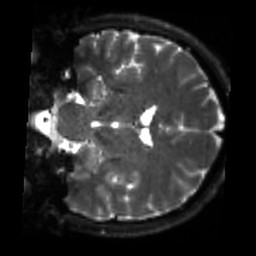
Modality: sbref
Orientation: coronal
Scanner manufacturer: siemens
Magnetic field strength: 3 T
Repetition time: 4 s
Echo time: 0.0594 s